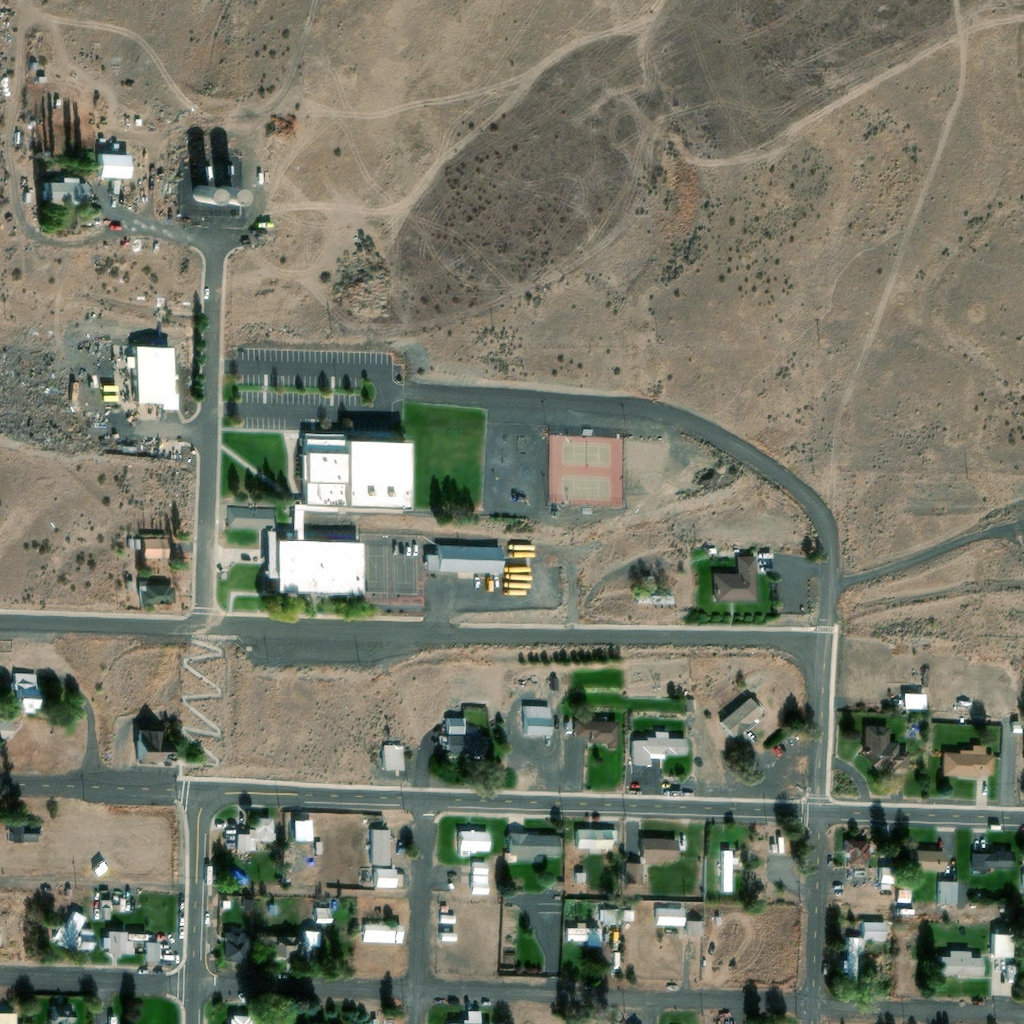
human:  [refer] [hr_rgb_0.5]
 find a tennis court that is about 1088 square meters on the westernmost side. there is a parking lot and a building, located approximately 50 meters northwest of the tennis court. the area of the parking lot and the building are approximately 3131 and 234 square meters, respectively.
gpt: <box>[[35, 51, 42, 58, 0]]</box>

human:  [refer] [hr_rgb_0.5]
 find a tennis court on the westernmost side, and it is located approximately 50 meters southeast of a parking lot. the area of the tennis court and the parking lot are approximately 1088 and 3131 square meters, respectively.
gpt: <box>[[35, 51, 42, 58, 0]]</box>